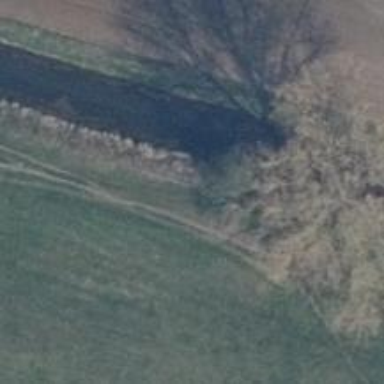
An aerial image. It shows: Row of trees in natural setting.